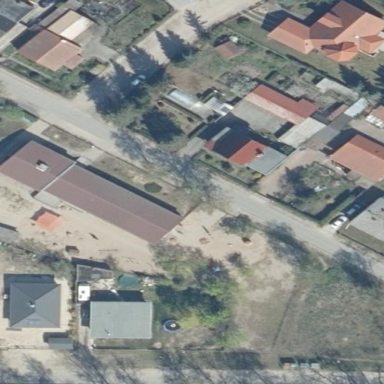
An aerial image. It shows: Kindergarten building.